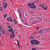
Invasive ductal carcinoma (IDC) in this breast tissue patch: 1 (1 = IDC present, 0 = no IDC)